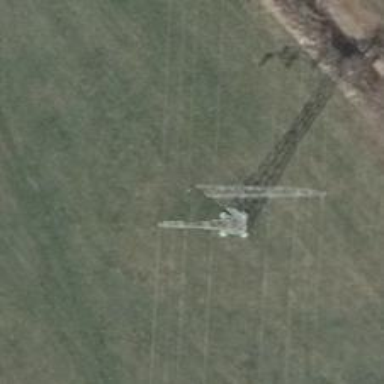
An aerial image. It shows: Power tower.